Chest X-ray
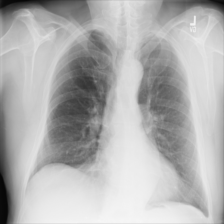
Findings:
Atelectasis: negative
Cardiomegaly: negative
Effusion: negative
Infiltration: negative
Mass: negative
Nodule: negative
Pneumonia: negative
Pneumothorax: negative
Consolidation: negative
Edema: negative
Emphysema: negative
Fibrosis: negative
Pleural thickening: negative
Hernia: negative